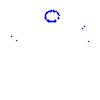
Particle: proton